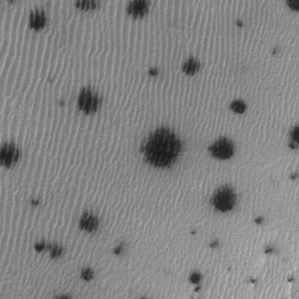
Label: frost